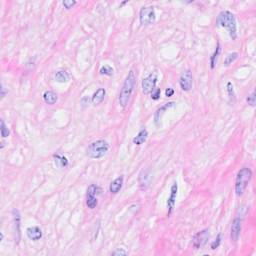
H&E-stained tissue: Breast